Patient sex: M
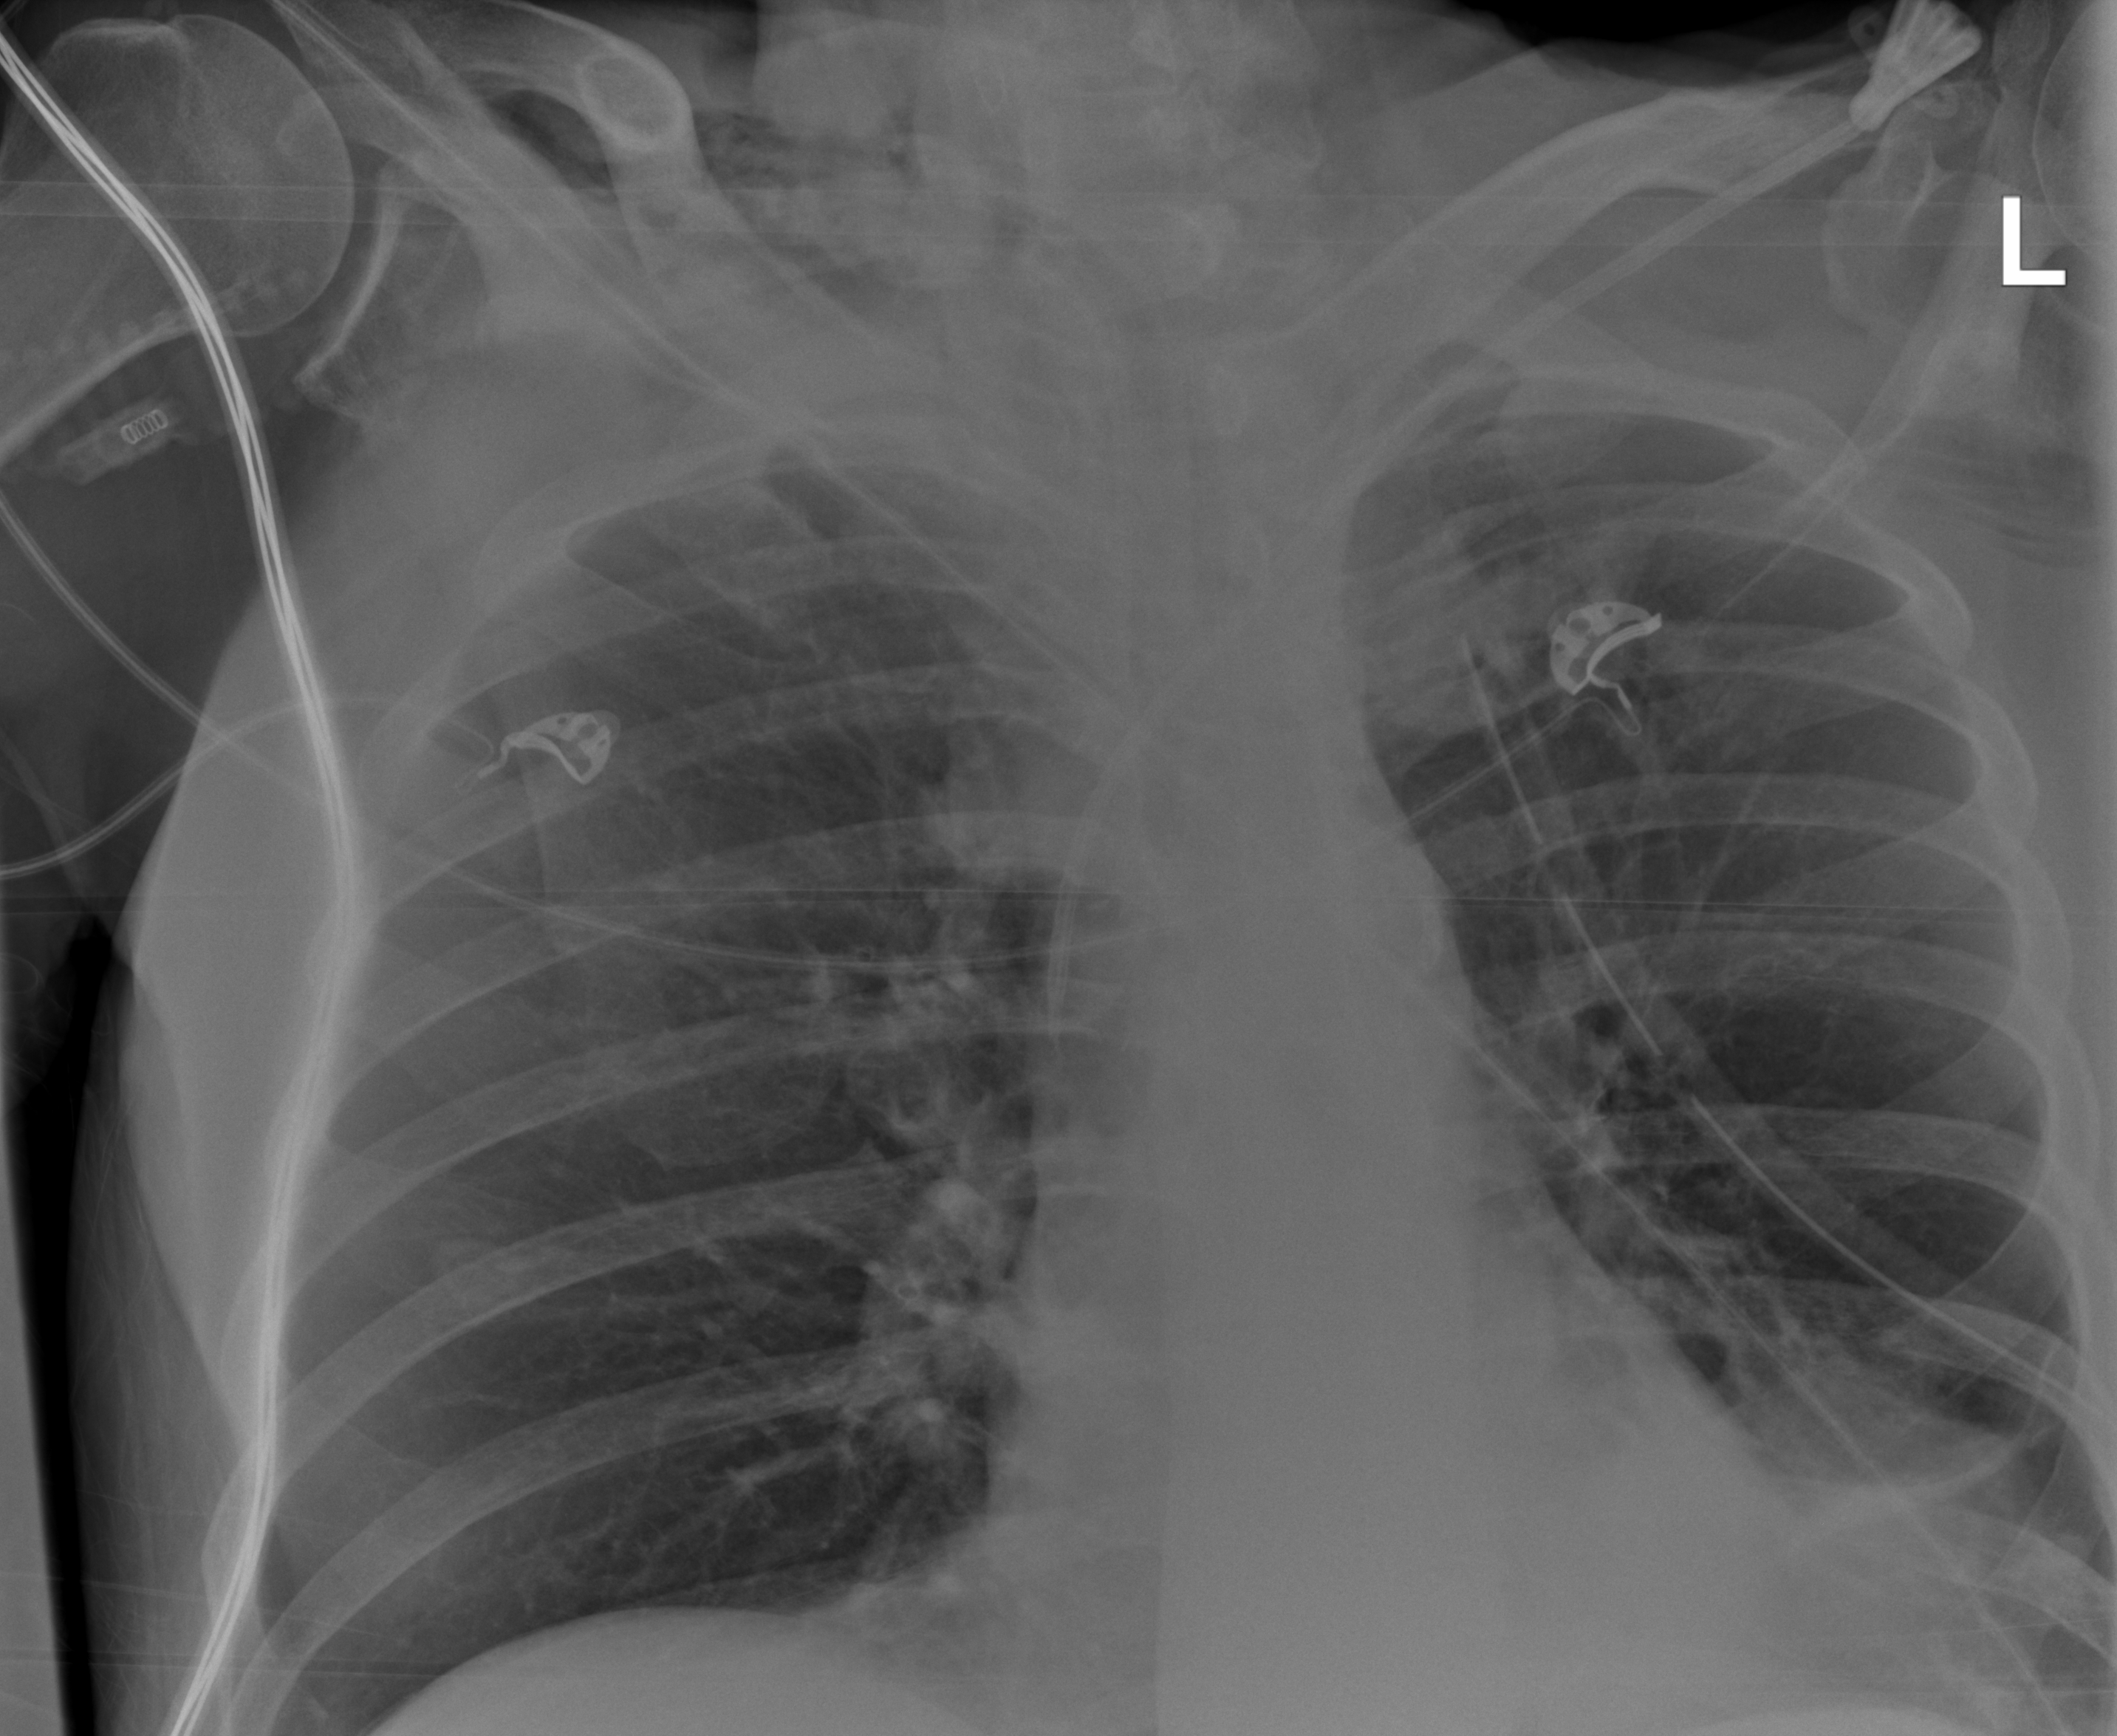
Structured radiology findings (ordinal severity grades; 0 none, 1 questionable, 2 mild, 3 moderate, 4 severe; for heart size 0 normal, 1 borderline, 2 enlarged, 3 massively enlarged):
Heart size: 0
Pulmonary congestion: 0
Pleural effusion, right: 0
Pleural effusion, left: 1
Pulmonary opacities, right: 0
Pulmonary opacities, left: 3
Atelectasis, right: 0
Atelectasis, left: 2